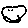
Label: smiley face